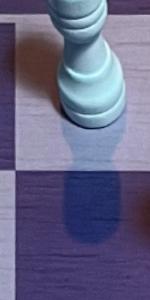
Label: Empty